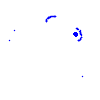
Particle: electron